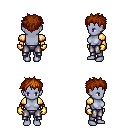
a pixel art fantasy rpg character, female body template, dark elf, purple skin, gold arm armor, metal pants, brunette bedhead hairstyle, gold gloves, four views (front, back, left, right), 2x2 character sprite sheet, small pixel art, hard edges, no anti-aliasing